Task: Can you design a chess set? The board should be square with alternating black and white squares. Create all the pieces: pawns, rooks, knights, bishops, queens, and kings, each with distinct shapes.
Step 2444:
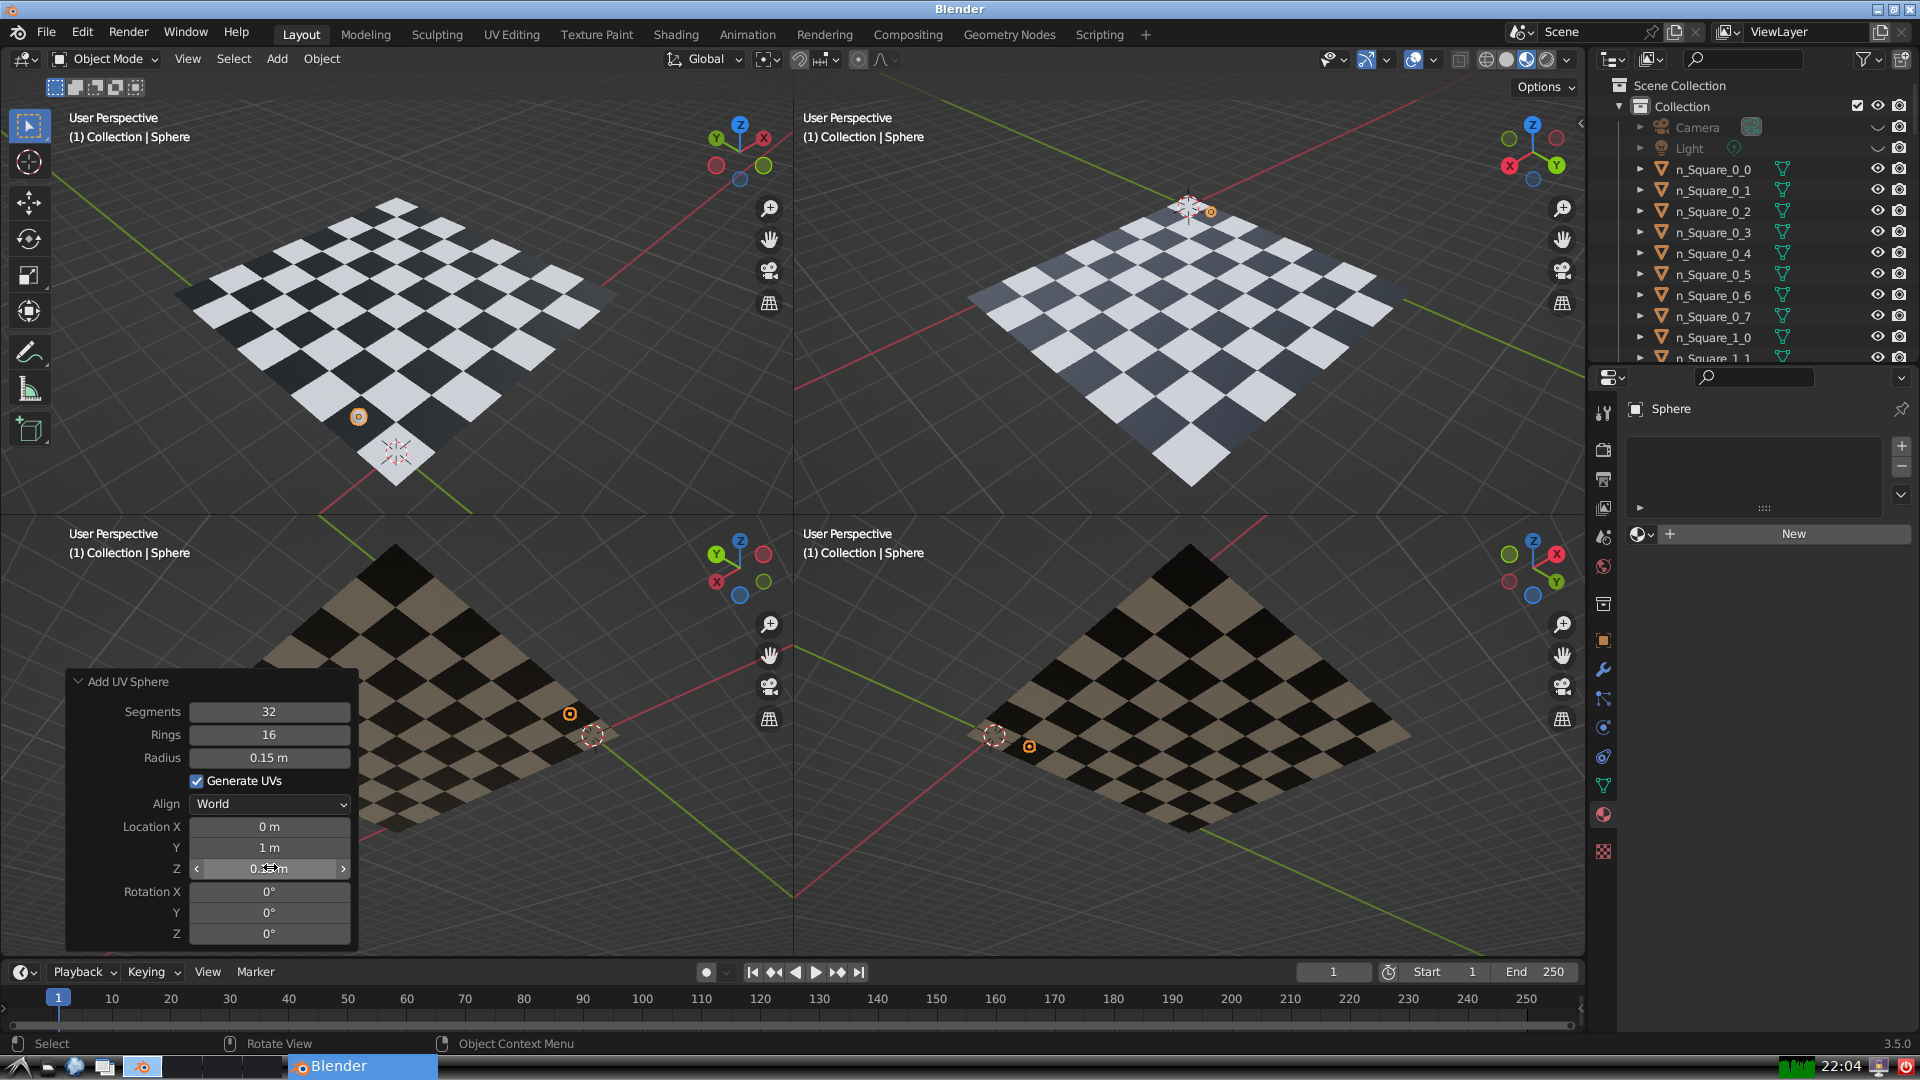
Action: {"mouse_move": [960, 540]}